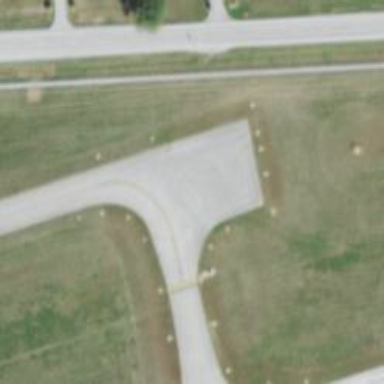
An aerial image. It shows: Image of taxiway at airport.